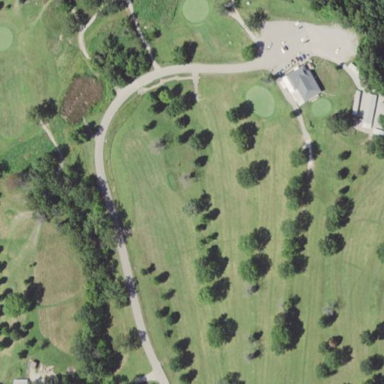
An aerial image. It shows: Golf course surrounded by greenery.